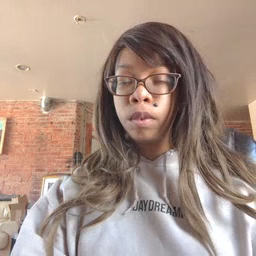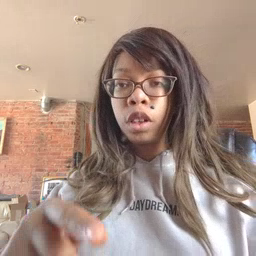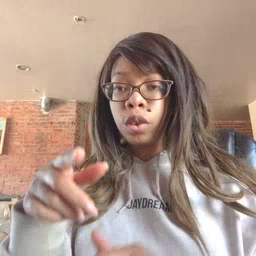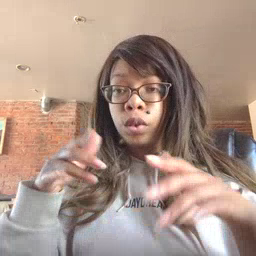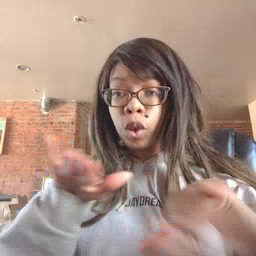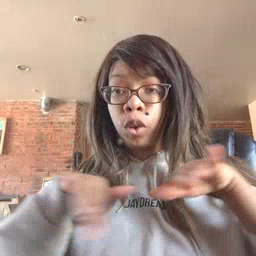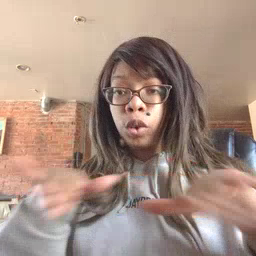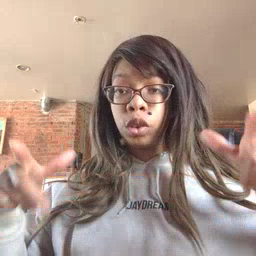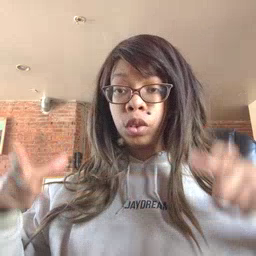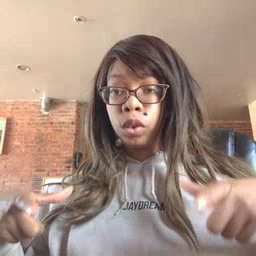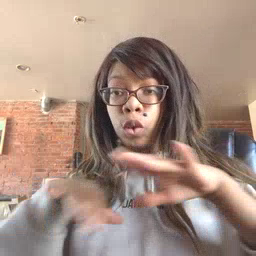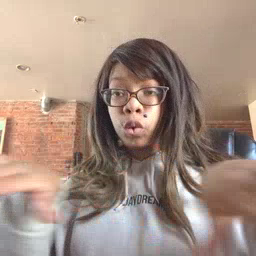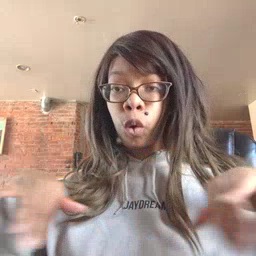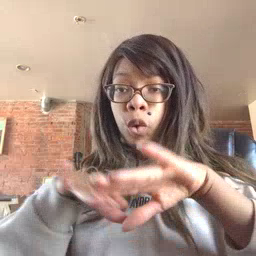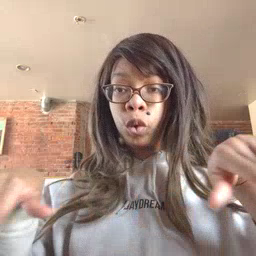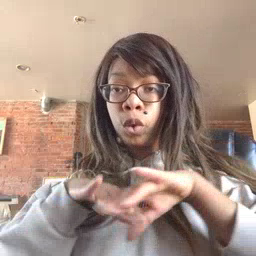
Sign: pool